Field crop: maize
Growth stage: 1
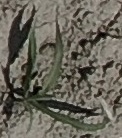
Species: sorghum